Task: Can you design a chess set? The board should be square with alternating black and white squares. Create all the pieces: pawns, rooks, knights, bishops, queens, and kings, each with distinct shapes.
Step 2419:
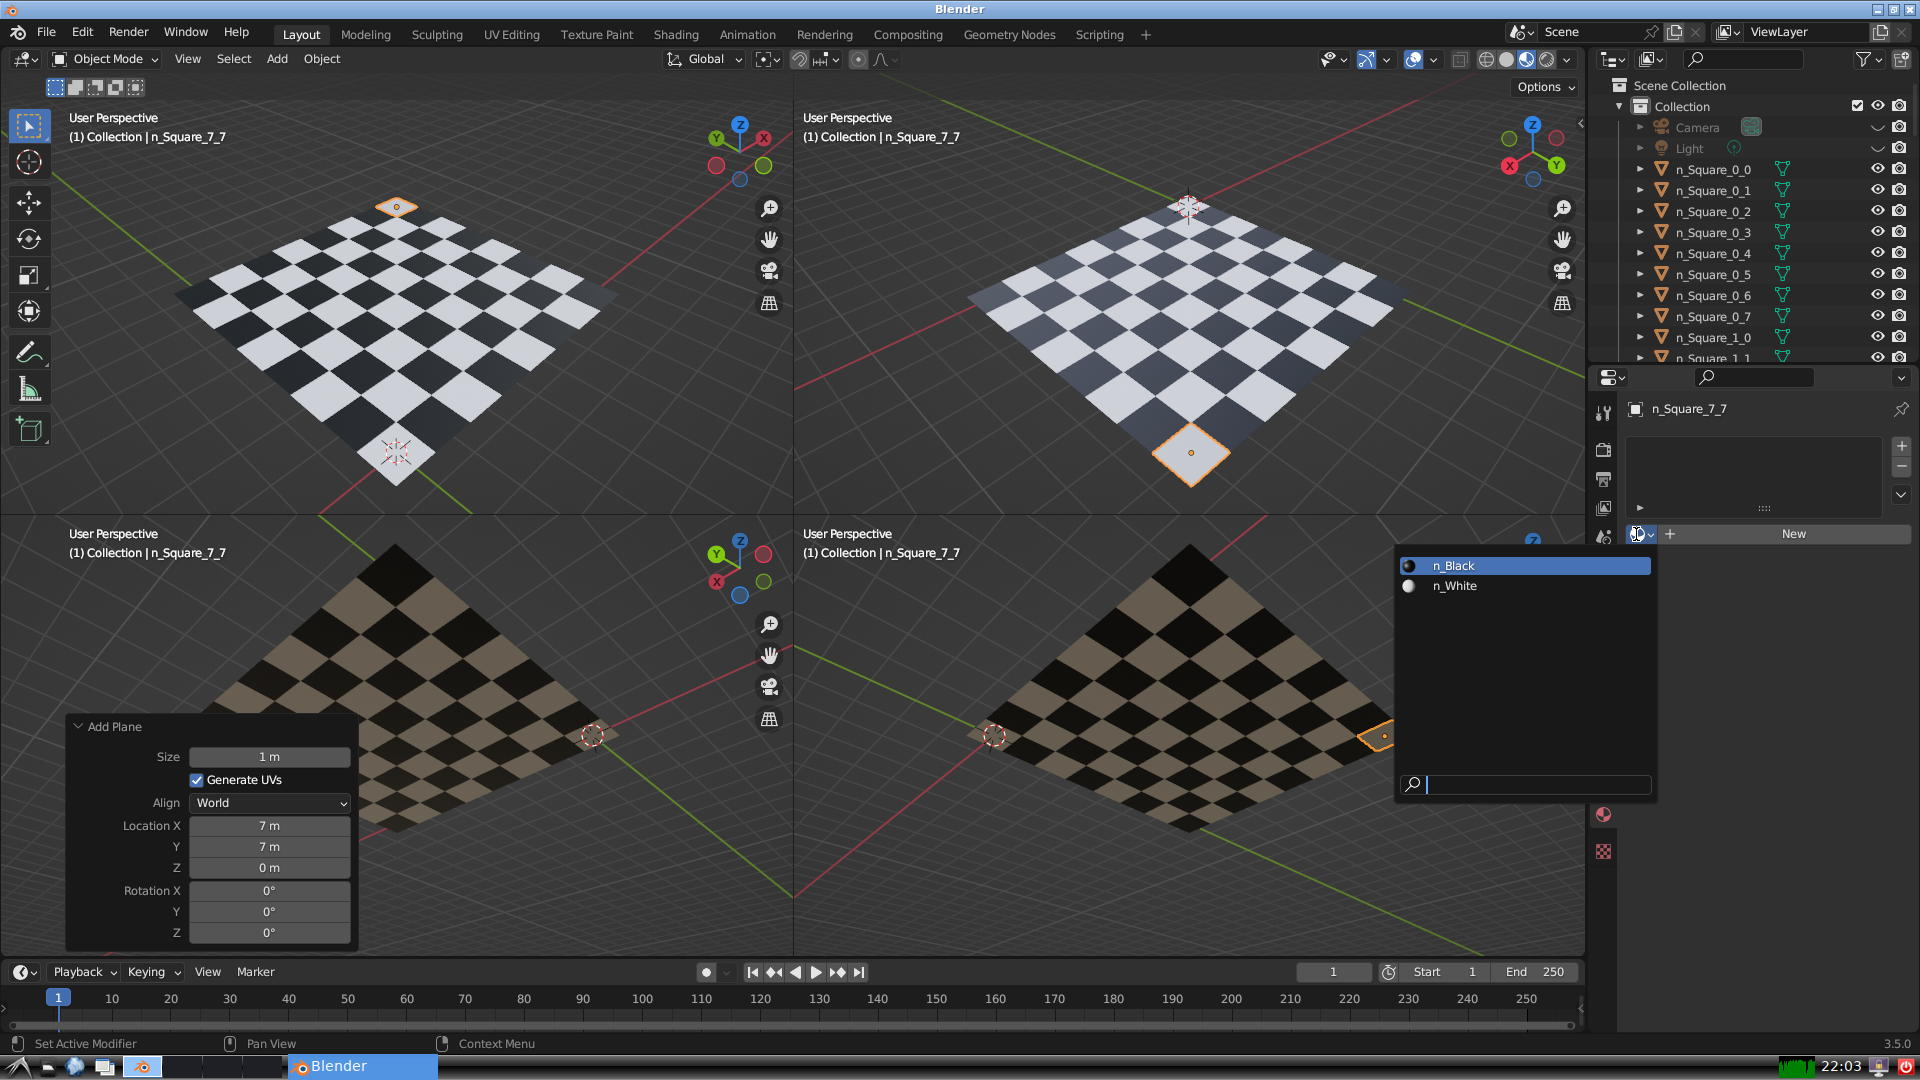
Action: input_text: n_White